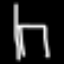
Label: chair